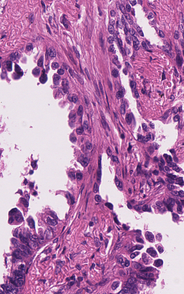
Tumor epithelial tissue: yes
Tumor-associated stroma tissue: yes
Normal tissue: no